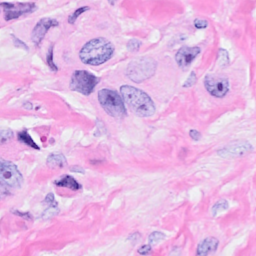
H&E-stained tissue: Breast